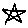
Label: star